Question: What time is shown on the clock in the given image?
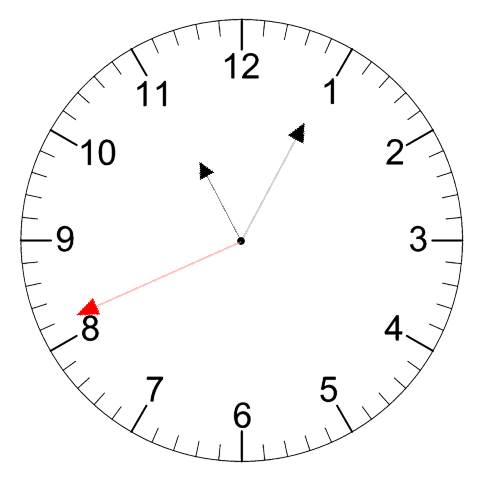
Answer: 11:04:41